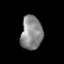
Tissue: prostate
Cell type: T cells
Senescence score: 0.2968
Nuclear area (px): 707
Mean DAPI intensity: 137.601